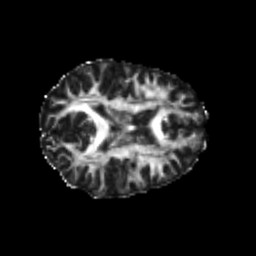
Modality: FA
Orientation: axial
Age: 21
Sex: female
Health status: healthy
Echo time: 0.074 s